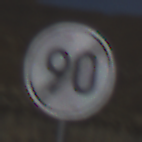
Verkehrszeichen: EndeGeschwindigkeit90
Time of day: Midday
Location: Outdoor (Nature)
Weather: Clear
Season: NotSpecified
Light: Natural